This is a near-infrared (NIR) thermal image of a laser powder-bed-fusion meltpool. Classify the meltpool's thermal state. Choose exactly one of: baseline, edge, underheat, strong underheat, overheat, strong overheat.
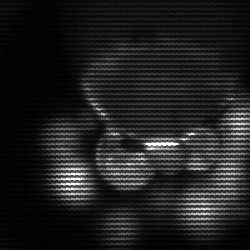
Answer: edge